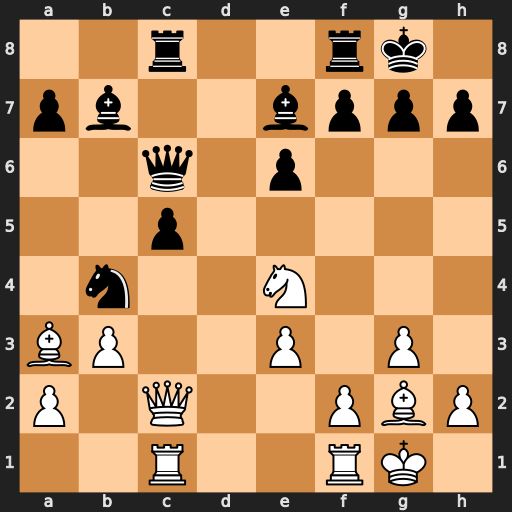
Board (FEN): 2r2rk1/pb2bppp/2q1p3/2p5/1n2N3/BP2P1P1/P1Q2PBP/2R2RK1
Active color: w
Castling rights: -
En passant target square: -
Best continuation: Bxb4 cxb4 Nf6+ Bxf6 Bxc6